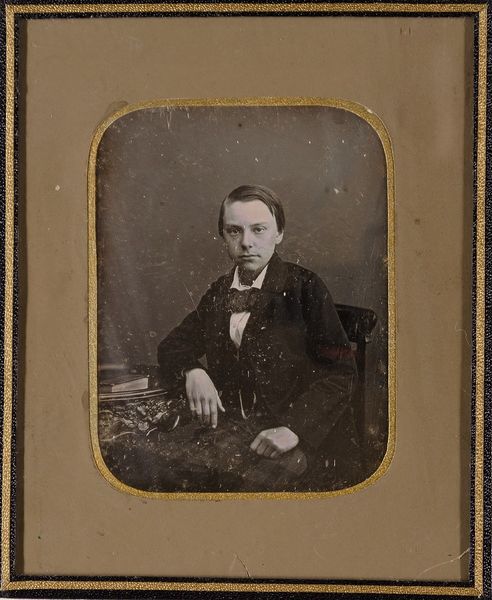
Titel: Herr Schwarz
Künstler: David Eichmann
Standort: Hamburg
Institution: Museum für Kunst und Gewerbe Hamburg
Schlagwörter: mann, sitzen, tisch, hemd, gesicht, rahmen, hände, portrait, figur, bilderrahmen, seitenscheitel, junge, fliege, foto, fotografie, photographie, buch, photo, lichtbild, starren, daguerreotypie, bildwerke, angewandte und bildende kunst, hessische systematik, porträt, porträtfotografie, porträtphotographie, hüftbild